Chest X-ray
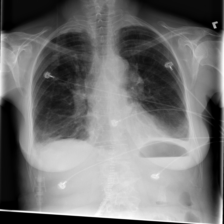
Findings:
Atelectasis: positive
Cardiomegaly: negative
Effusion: positive
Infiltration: positive
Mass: negative
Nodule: negative
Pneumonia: negative
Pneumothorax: negative
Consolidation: negative
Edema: negative
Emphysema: negative
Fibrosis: negative
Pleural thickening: positive
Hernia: negative